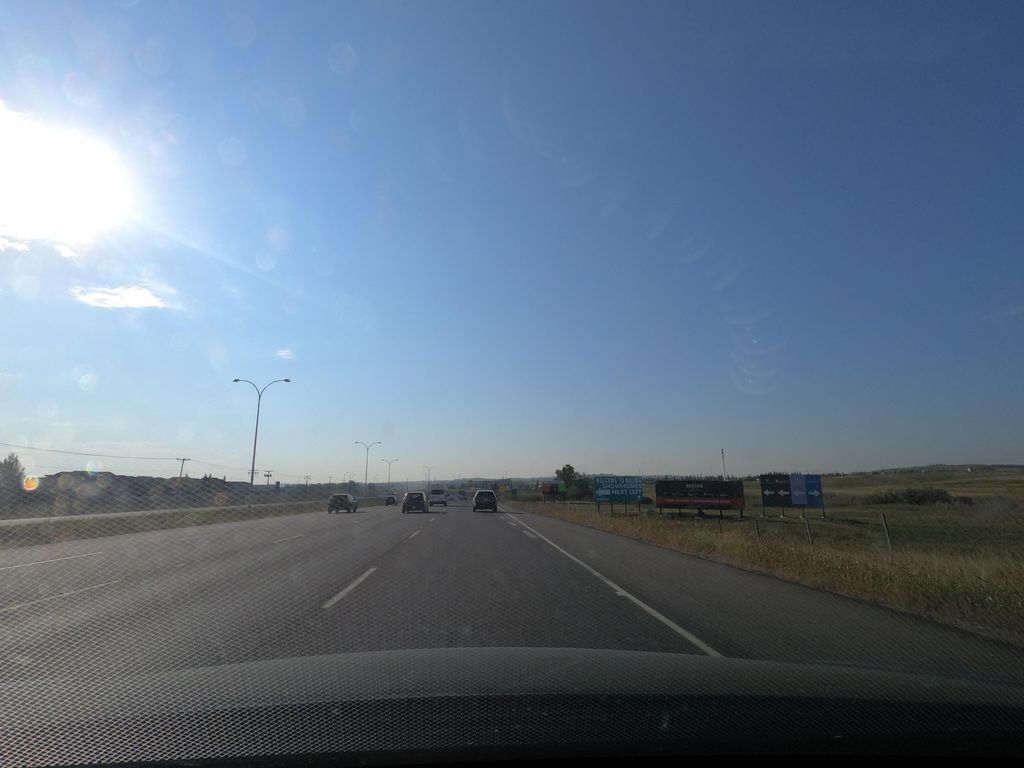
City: calgary